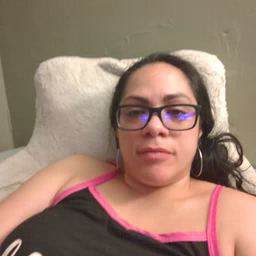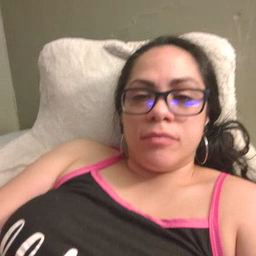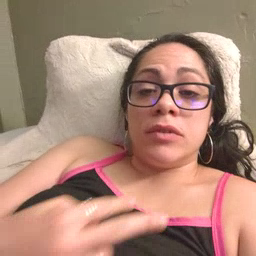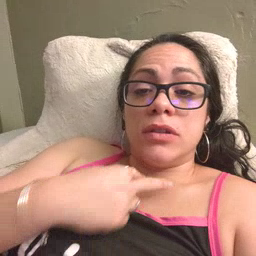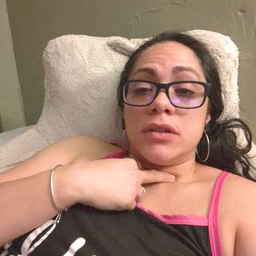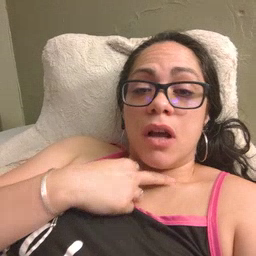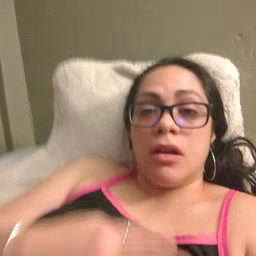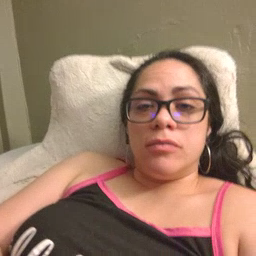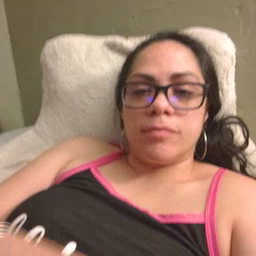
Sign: stuck